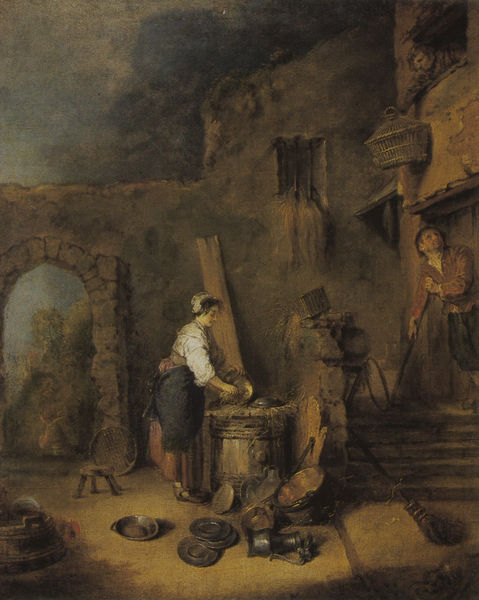
Titel: L'écureuse de cuivre, Die Kupfer reinigende Frau
Künstler: Antoine Watteau
Standort: Strasbourg
Institution: Musée des Beaux-Arts
Schlagwörter: blau, dunkel, gemälde, himmel, mann, schatten, wasser, weiß, wolken, bäume, grün, landschaft, menschen, ocker, sand, abend, braun, fenster, frau, grau, hell, hintergrund, holz, licht, männer, nacht, schwarz, stroh, szene, tisch, tür, ausblick, blick, gras, haus, rot, wolke, beige, haube, rock, zylinder, hemd, hose, wand, architektur, arm, bluse, schüssel, silber, stehen, steine, teller, schauen, öl, dämmerung, büsche, gitter, rauch, boden, stehend, kind, paar, wald, arbeit, bauern, brunnen, genre, stock, kanne, krug, topf, magd, bogen, gasse, man, unterhaltung, heu, lehm, mauer, ziegel, bauernhof, hof, hocker, schemel, krieg, treppe, korb, metall, stufen, besen, junge, bauer, tor, töpfe, waschen, eingang, spitzweg, innenhof, ruine, deckel, zinn, alter, torbogen, brett, geschirr, radierung, fass, häubchen, zuber, handwerker, putz, stäbe, krüge, tonig, stall, bettler, trog, etagen, geschosse, bottich, schüsseln, dreibein, käfig, vogelkäfig, eimer, gefäße, stockwerke, blech, steinhaus, kessel, tonne, hausfassade, gemauert, hausrat, putzen, krücke, abspülen, abwasch, abwaschen, sieb, spülen, top, spüle, bottisch, kehren, ruiene, waschtrog, schemmeö, um 1850, dürster, kehrne, abspühlen, kkrüppel, kopb